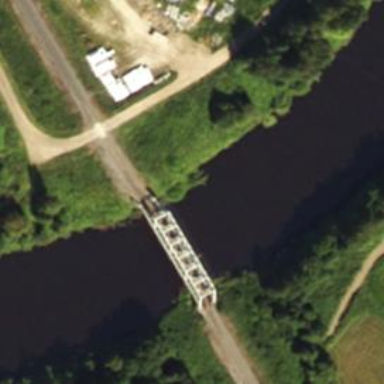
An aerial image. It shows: Bridge carrying railway with continuous electrified contact lines.